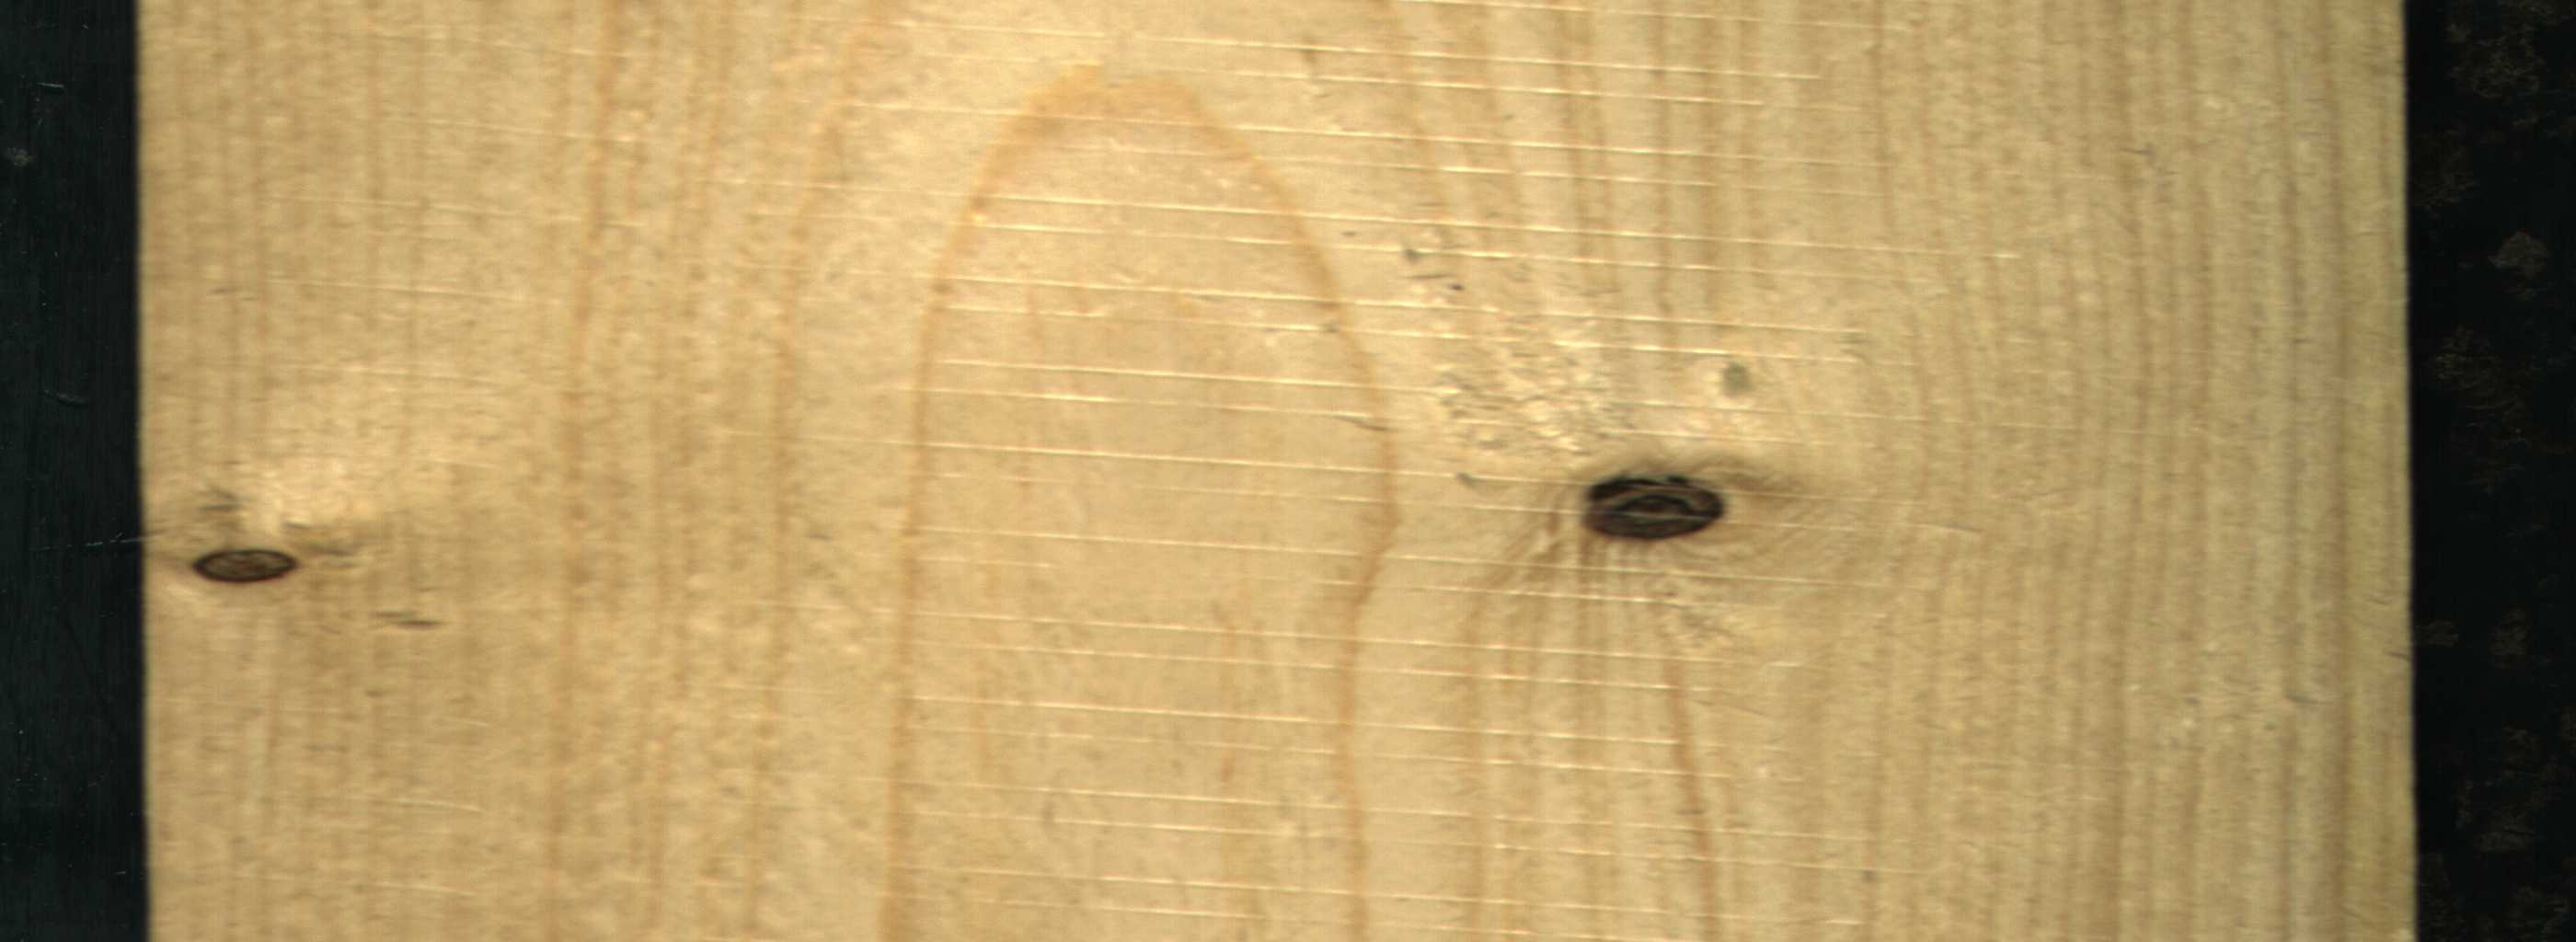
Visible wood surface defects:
Dead_Knot
Dead_Knot